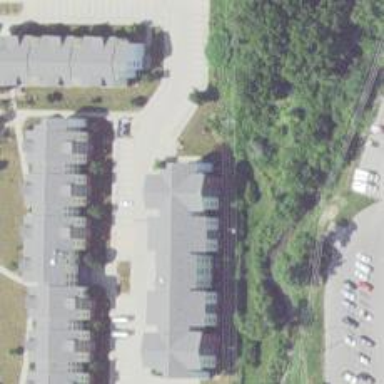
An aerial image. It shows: Dormitory building.